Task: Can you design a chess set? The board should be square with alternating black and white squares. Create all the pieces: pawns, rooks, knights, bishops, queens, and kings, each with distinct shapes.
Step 2239:
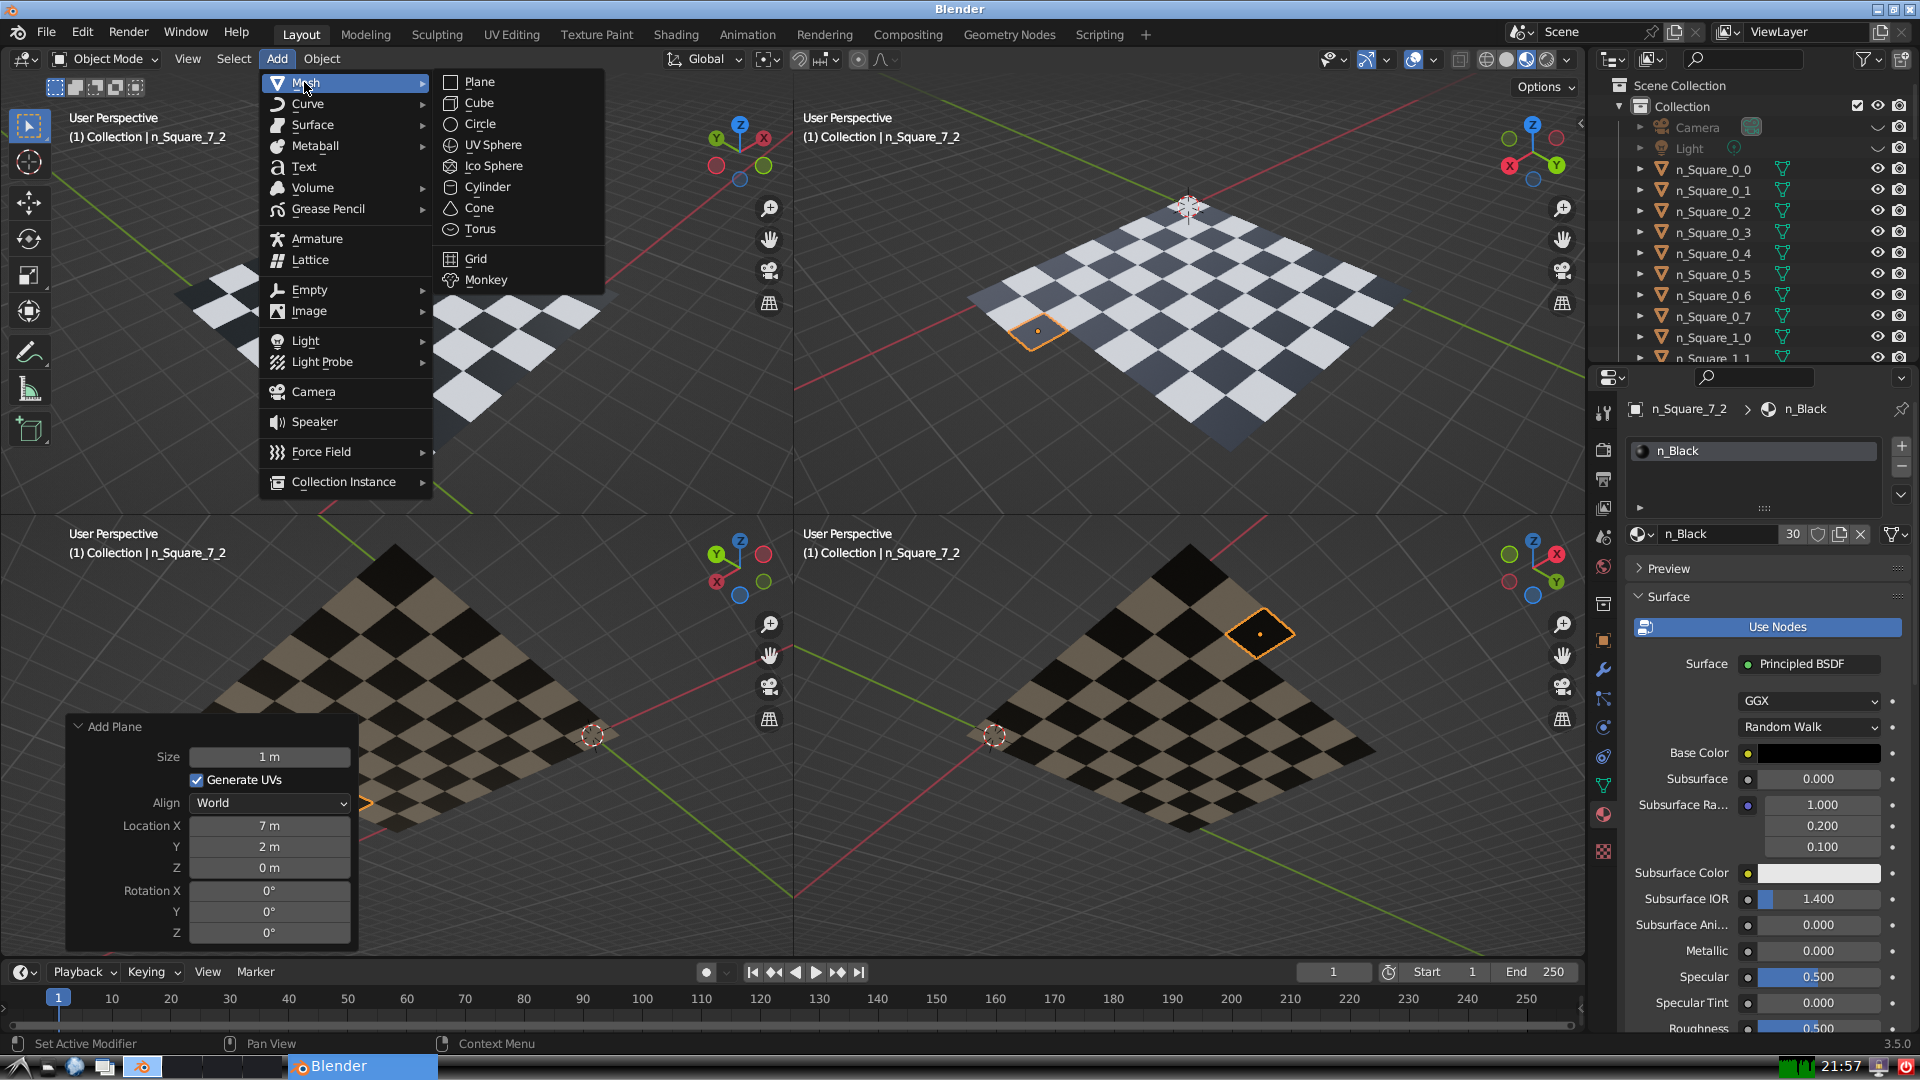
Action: {"mouse_move": [499, 79]}